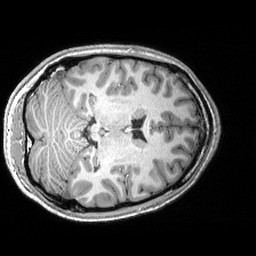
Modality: T1w
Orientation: axial
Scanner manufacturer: siemens
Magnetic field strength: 3 T
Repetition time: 2.53 s
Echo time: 0.00288 s